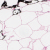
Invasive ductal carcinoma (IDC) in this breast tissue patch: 0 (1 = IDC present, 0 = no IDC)